Aerial crown-view tile of a tropical tree (Barro Colorado Island, Panama), acquired 20241112:
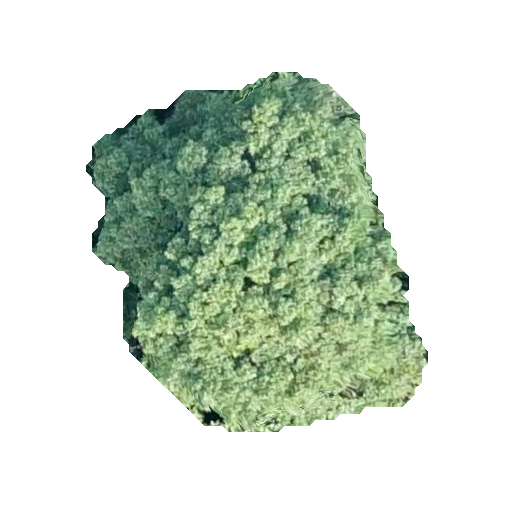
Species: Handroanthus guayacan
GBIF accepted scientific name: Handroanthus guayacan
Crown area: 136.671 m²